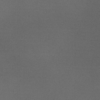
Label: dusty